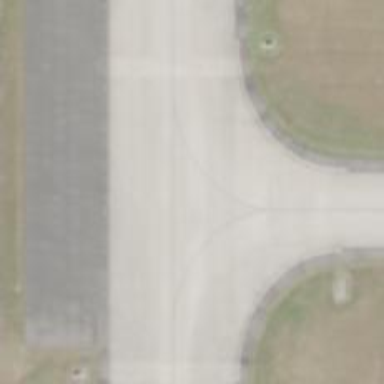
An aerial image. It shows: View of taxiway at the airport.